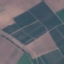
Land use / land cover class: PermanentCrop